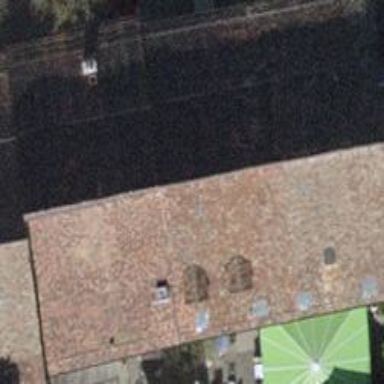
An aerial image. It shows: Building with gabled roof made of roof tiles.